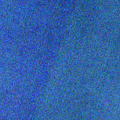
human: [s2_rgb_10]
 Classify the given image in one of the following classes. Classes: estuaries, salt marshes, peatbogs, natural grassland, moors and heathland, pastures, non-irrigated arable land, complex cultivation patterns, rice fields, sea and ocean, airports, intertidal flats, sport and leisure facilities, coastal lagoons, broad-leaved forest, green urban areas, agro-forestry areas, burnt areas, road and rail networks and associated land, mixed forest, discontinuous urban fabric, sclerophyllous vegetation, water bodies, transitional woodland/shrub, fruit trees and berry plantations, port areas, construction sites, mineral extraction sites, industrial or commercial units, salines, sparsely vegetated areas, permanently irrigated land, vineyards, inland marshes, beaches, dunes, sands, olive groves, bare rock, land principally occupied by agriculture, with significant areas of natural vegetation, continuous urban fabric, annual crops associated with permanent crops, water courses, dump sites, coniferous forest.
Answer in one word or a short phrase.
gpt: water bodies